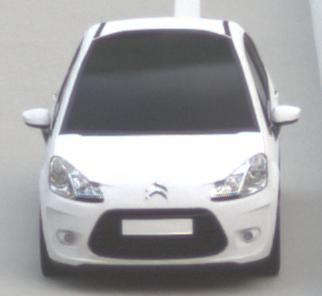
Make: Citroen
Model: C3 1.1
Detailed model: C3 (II)
Model produced from: 2010/01
Model produced until: 2012/03
Doors: 5
Color: white
Road condition: dry road
Daytime: morning or afternoon
Contrast: low contrast